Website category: book
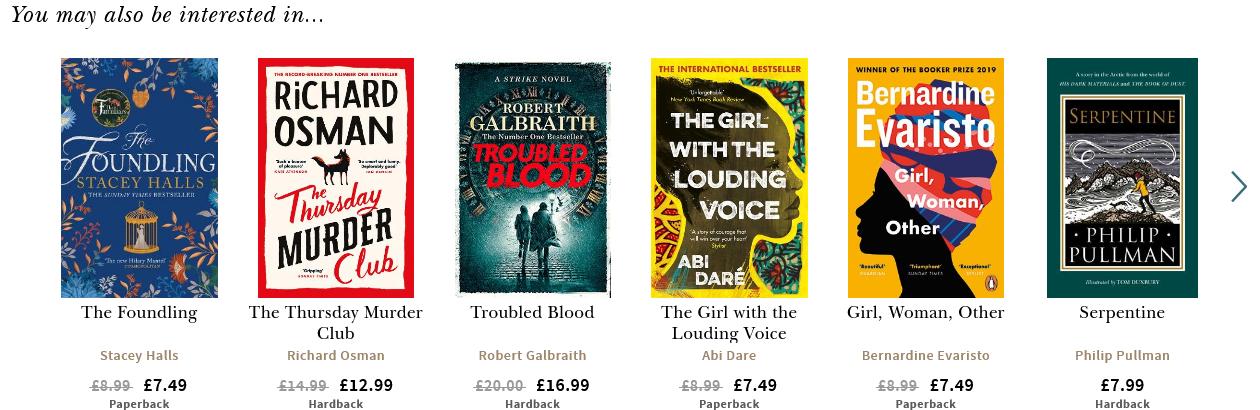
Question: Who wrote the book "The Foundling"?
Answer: Stacey Halls

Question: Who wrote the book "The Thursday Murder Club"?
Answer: Richard Osman

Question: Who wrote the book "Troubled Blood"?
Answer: Robert Galbraith

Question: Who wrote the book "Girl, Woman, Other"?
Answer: Bernardine Evaristo

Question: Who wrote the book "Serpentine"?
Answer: Philip Pullman

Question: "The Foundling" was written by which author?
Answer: Stacey Halls

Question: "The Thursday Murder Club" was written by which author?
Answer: Richard Osman

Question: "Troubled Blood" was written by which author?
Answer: Robert Galbraith

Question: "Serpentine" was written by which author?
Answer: Philip Pullman

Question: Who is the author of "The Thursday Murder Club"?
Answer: Richard Osman

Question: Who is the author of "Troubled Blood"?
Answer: Robert Galbraith

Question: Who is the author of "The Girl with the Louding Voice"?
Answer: Abi Dare

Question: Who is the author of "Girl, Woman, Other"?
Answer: Bernardine Evaristo

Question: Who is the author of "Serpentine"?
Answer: Philip Pullman

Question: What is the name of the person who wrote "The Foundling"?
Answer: Stacey Halls

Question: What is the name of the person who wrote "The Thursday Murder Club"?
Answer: Richard Osman

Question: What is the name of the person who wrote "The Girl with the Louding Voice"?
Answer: Abi Dare

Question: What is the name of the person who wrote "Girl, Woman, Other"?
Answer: Bernardine Evaristo

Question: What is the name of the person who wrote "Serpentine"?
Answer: Philip Pullman

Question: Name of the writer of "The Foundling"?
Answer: Stacey Halls

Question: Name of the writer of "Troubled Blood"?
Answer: Robert Galbraith

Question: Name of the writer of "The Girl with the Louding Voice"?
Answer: Abi Dare

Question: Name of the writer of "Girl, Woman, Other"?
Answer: Bernardine Evaristo

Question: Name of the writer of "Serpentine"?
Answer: Philip Pullman

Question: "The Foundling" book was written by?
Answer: Stacey Halls

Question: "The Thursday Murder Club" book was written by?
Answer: Richard Osman

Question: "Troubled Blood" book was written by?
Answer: Robert Galbraith

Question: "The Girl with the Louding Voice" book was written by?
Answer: Abi Dare

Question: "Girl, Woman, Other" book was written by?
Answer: Bernardine Evaristo

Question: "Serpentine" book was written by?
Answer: Philip Pullman

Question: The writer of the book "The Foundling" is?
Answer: Stacey Halls

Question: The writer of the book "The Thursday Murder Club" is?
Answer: Richard Osman

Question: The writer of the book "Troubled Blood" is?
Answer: Robert Galbraith

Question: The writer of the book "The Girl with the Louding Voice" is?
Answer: Abi Dare

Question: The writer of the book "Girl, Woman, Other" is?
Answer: Bernardine Evaristo

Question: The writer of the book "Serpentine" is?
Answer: Philip Pullman

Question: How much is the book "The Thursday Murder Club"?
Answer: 12.99

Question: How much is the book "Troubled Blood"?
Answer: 16.99

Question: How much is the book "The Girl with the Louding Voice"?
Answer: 7.49

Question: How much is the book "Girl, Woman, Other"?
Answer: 7.49

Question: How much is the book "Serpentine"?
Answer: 7.99

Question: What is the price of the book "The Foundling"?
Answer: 7.49

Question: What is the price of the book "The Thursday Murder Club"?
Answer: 12.99

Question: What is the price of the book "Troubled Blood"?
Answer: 16.99

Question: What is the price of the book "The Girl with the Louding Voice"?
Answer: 7.49

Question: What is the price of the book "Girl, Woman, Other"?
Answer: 7.49

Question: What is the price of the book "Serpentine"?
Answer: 7.99

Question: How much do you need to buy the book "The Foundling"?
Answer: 7.49

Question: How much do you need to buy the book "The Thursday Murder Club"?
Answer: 12.99

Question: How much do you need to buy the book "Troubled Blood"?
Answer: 16.99

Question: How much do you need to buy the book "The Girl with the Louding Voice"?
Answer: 7.49

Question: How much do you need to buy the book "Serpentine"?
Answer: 7.99

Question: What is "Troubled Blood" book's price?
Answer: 16.99

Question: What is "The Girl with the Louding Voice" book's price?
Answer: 7.49

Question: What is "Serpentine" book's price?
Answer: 7.99

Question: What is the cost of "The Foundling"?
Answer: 7.49

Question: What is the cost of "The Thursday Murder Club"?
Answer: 12.99

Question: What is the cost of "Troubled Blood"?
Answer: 16.99

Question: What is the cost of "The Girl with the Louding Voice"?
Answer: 7.49

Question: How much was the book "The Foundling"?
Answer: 7.49

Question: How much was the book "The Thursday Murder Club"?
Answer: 12.99

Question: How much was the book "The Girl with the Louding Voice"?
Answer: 7.49

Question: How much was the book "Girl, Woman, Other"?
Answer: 7.49

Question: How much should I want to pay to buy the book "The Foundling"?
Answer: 7.49